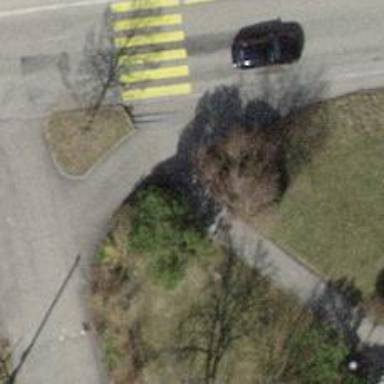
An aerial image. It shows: Set of steps on the road.